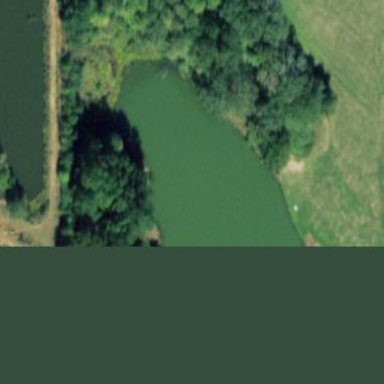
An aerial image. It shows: Reservoir of natural water.